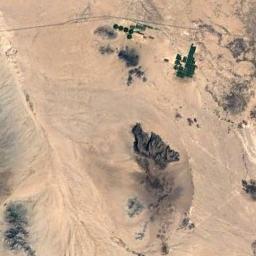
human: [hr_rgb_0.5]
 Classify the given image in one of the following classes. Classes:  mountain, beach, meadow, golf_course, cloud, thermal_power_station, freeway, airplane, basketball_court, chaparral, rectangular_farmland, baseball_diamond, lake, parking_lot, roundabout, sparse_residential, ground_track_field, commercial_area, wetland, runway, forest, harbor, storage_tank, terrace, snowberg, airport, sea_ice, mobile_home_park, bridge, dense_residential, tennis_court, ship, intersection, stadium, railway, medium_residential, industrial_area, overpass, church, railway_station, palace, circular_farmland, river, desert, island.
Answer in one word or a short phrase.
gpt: desert